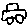
Label: car